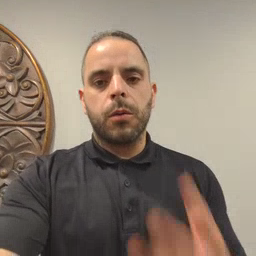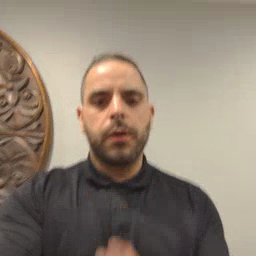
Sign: wolf